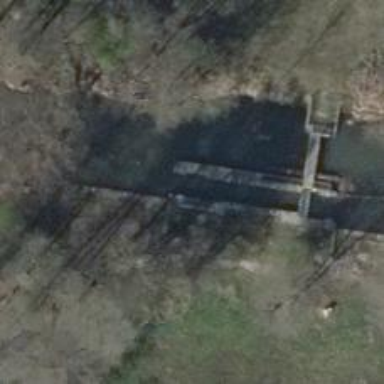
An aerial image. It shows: Lock gate along waterway.